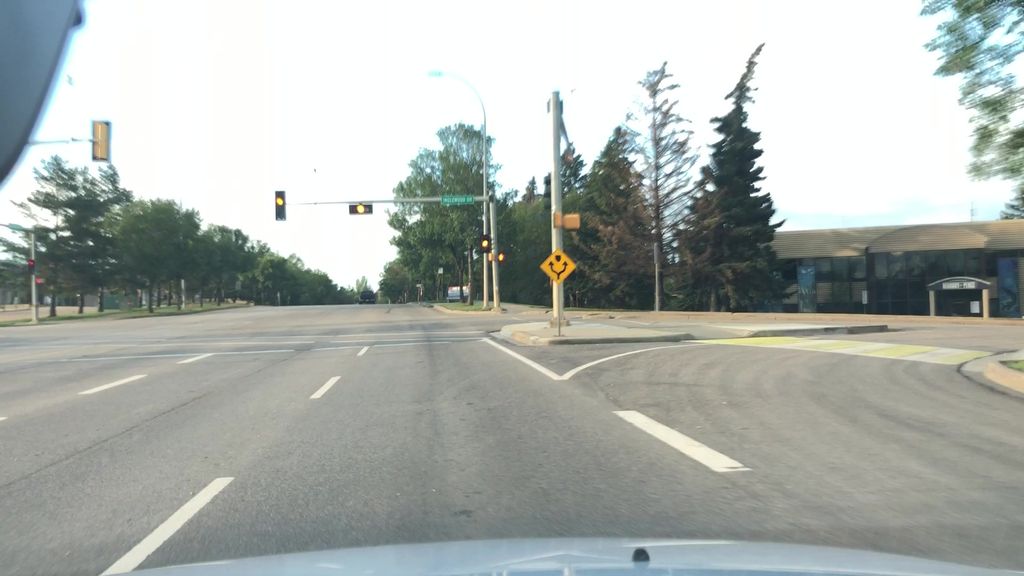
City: edmonton